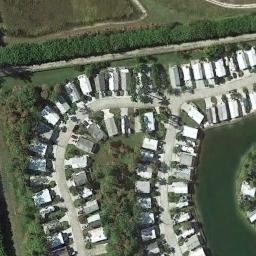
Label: mobile_home_park